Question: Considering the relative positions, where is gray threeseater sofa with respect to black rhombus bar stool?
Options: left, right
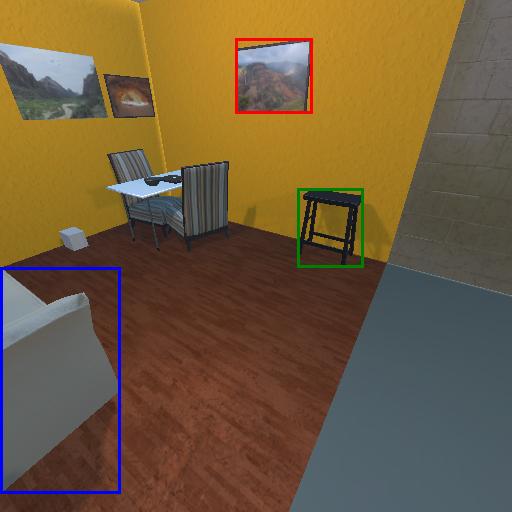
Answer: left